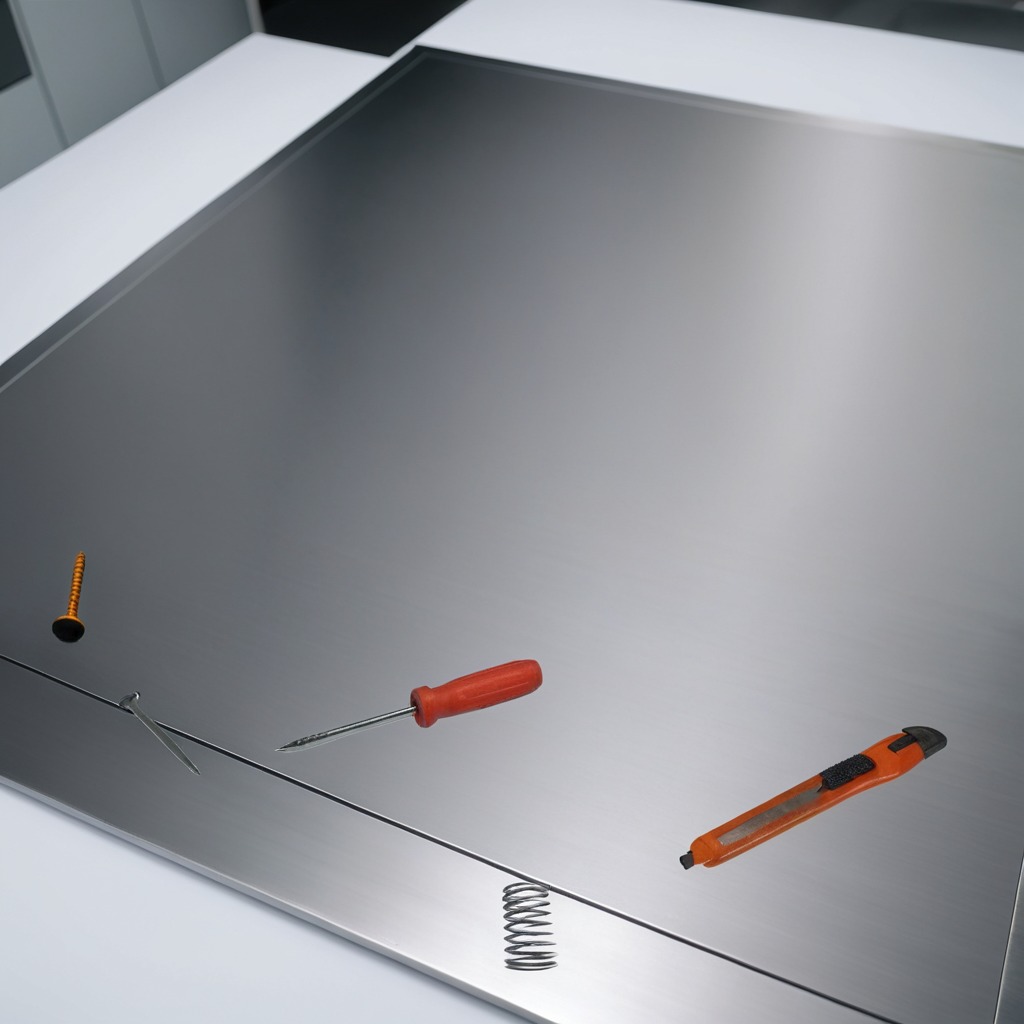
A utility knife, a metal machine screw, an iron nail, a coiled metal spring, and a screwdriver are lying on the stainless steel table in a high-end prototyping lab.